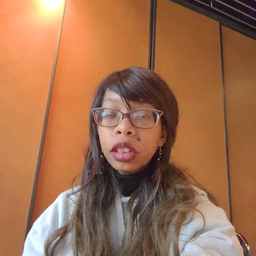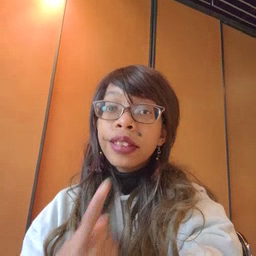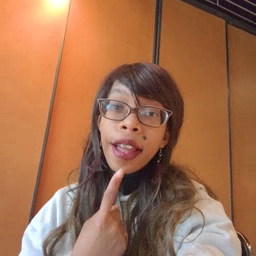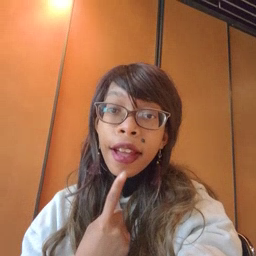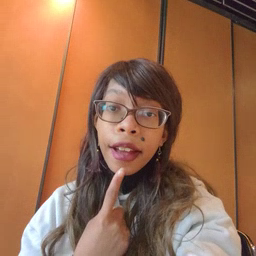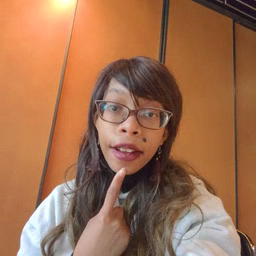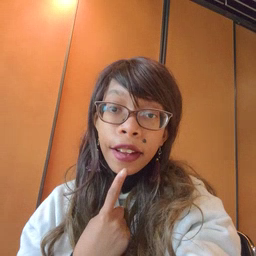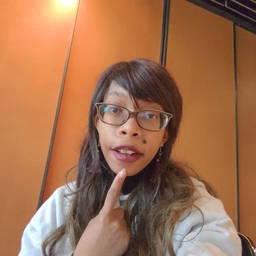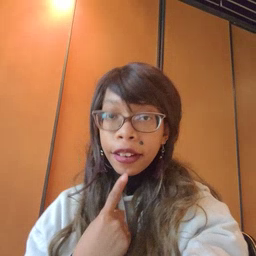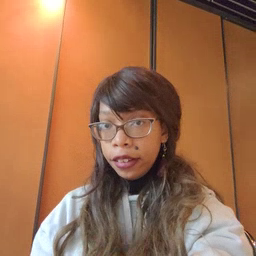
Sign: say